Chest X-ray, AP view. Patient: 35 years old, sex F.
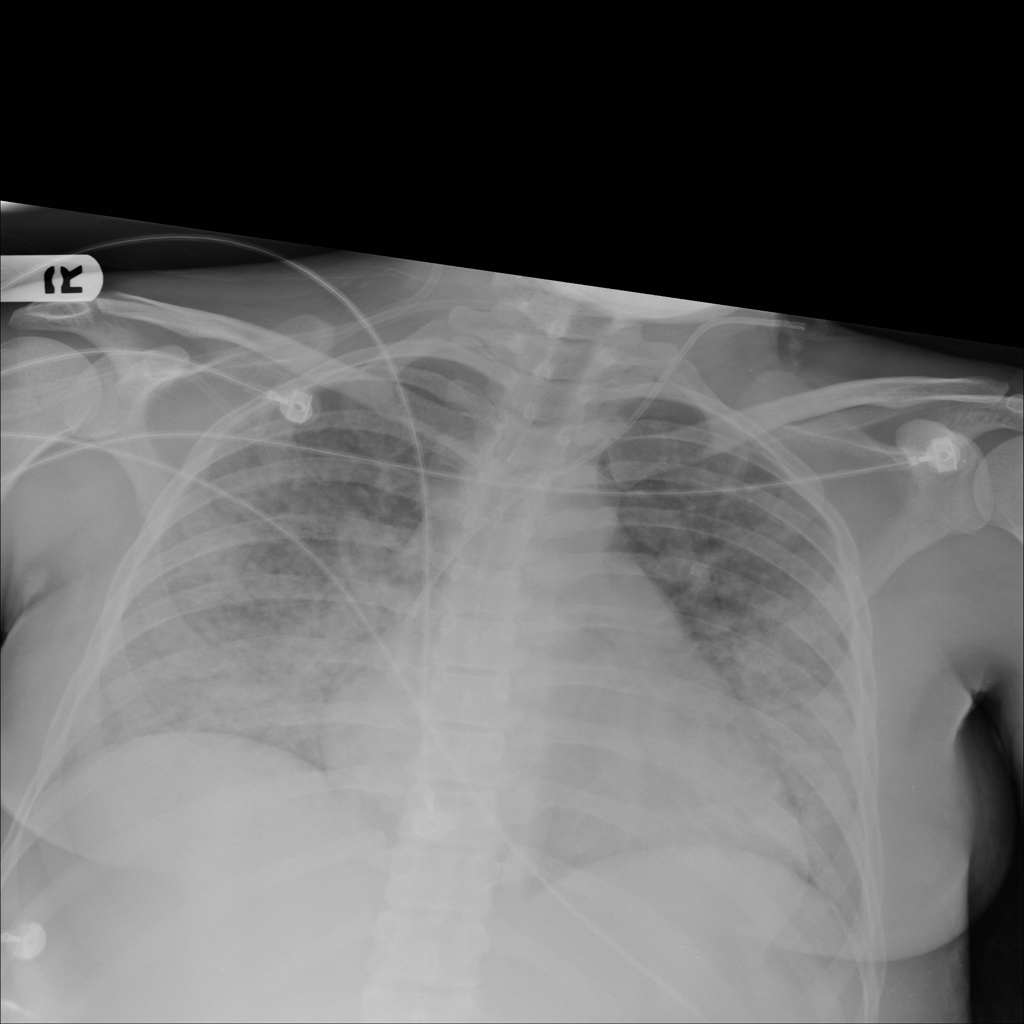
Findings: No Finding